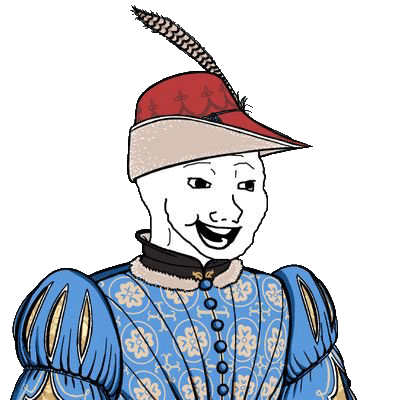
Label: 5_Bloomer